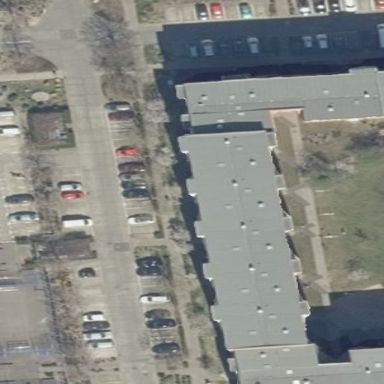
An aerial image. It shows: Building with apartments and flat roof.